Aerial crown-view tile of a tropical tree (Barro Colorado Island, Panama), acquired 20250715:
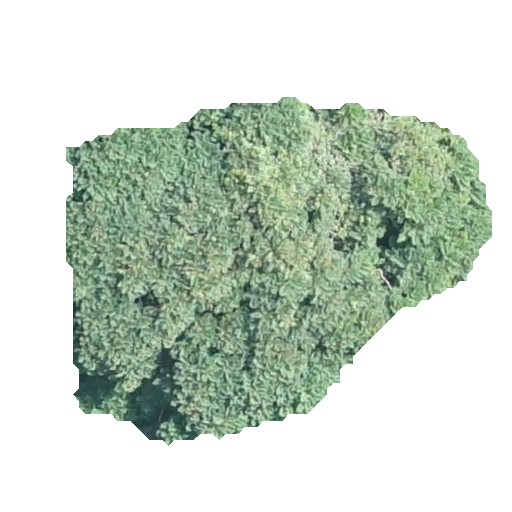
Species: Jacaranda copaia
GBIF accepted scientific name: Jacaranda copaia
Crown area: 159.926 m²